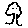
Label: tree